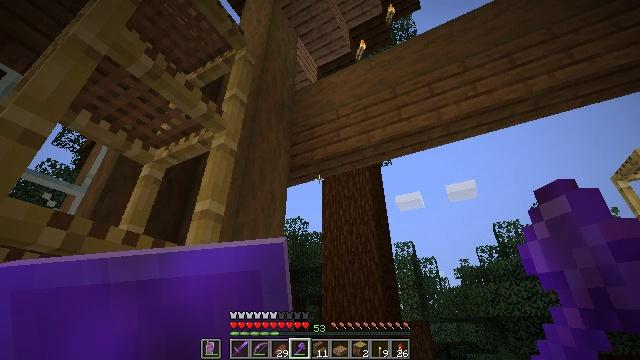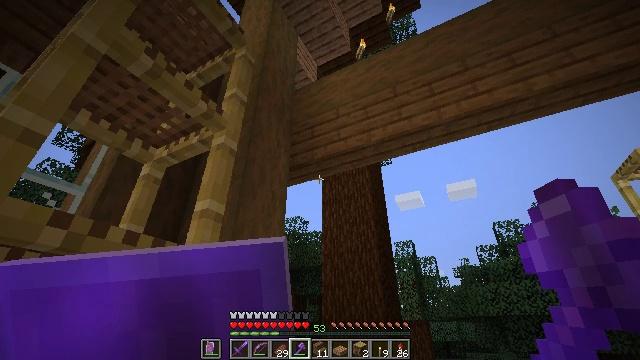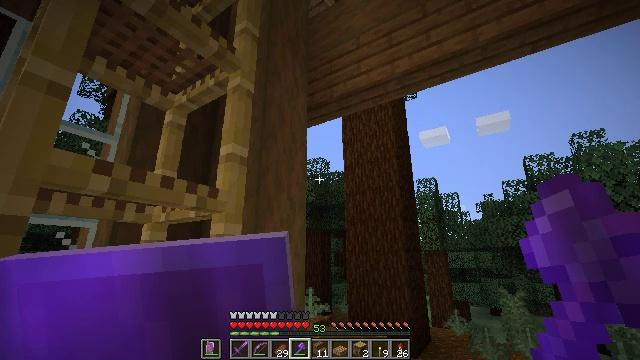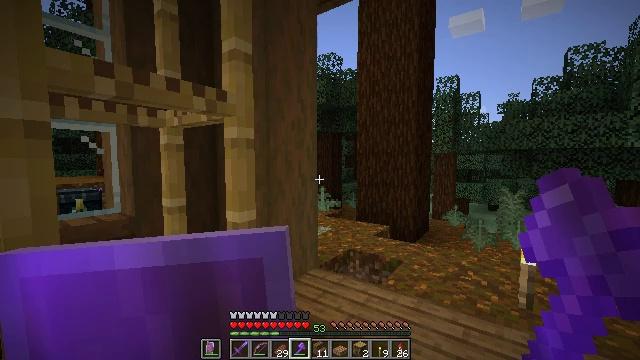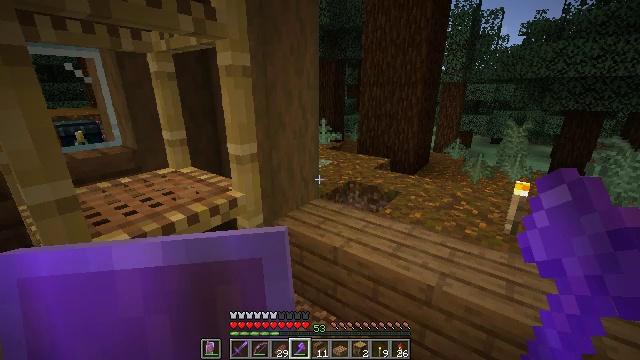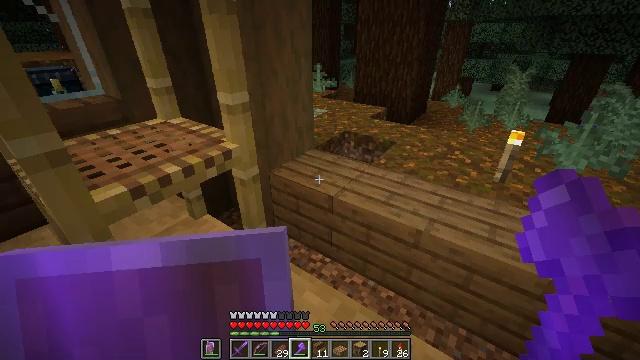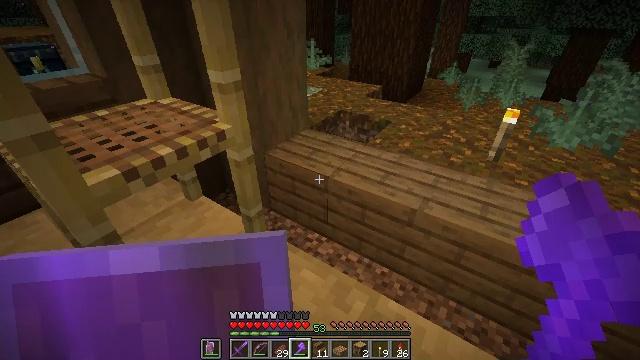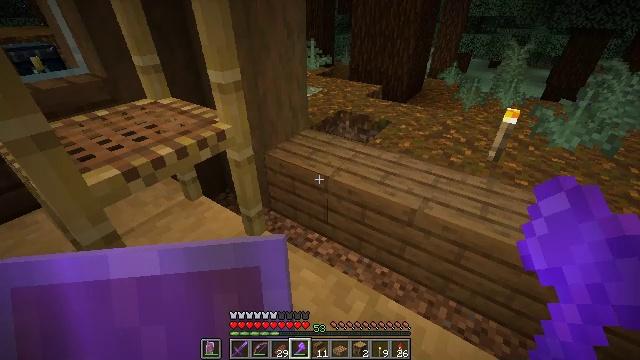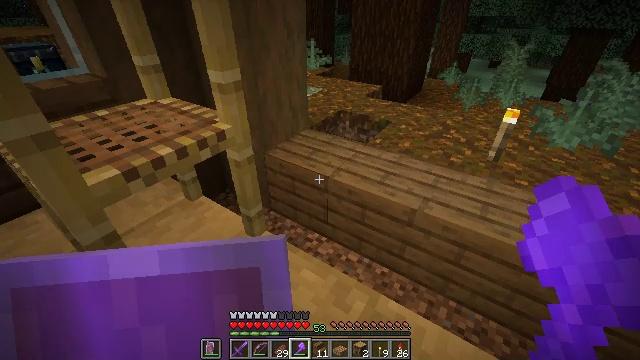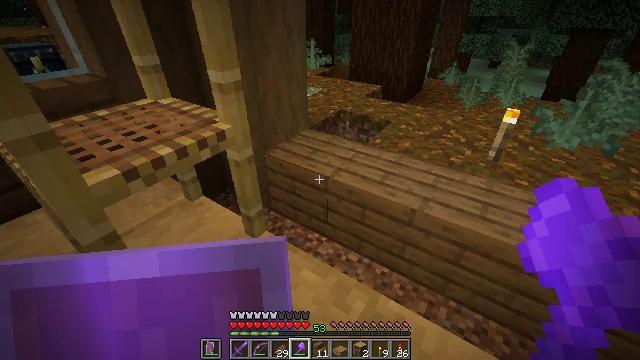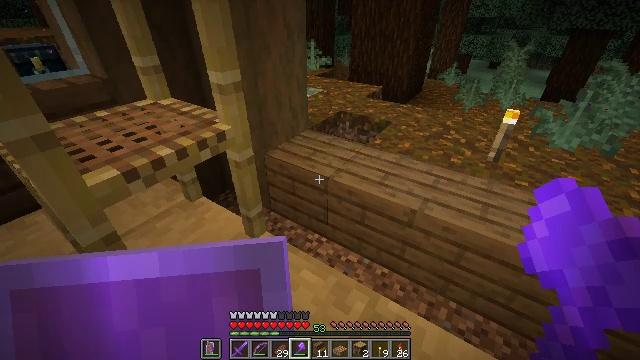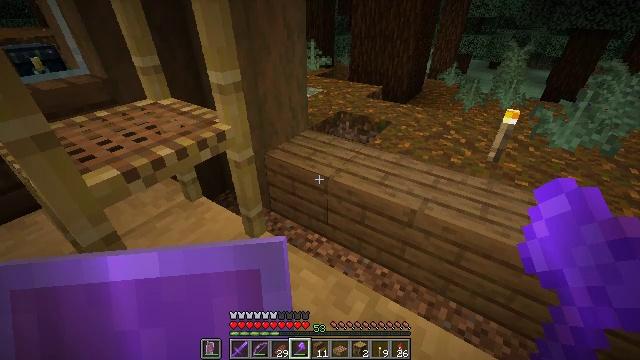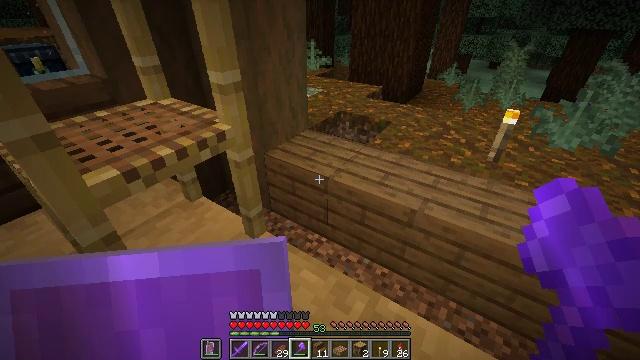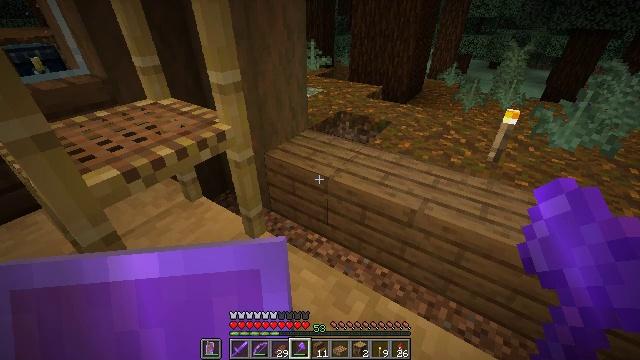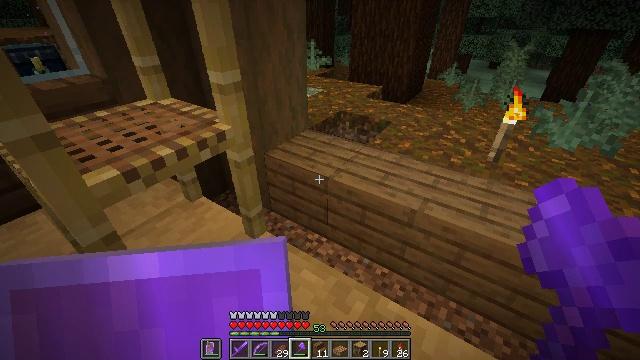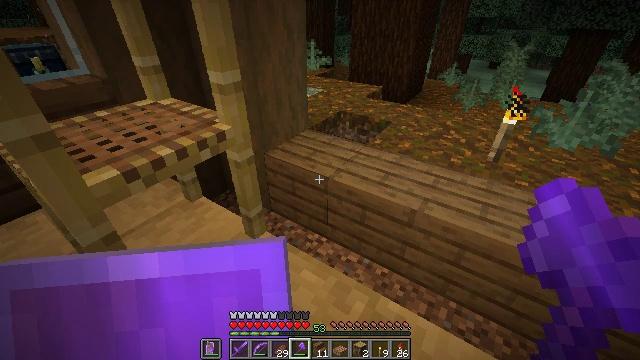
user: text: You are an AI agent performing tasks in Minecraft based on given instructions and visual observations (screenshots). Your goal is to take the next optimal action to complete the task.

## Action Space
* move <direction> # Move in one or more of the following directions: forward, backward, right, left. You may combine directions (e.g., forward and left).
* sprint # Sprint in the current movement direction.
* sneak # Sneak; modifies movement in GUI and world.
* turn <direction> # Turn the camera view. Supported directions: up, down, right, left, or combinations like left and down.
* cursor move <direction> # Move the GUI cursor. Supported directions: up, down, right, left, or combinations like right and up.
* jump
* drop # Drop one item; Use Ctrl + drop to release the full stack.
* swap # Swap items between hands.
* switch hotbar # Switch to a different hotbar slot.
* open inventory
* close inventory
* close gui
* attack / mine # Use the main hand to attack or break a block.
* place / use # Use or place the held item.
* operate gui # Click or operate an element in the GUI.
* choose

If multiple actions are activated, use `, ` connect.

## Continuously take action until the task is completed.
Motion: motion action
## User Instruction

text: Collect scaffolding blocks.
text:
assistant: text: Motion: no_op
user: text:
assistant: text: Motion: turn left and down
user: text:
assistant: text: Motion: turn left and down
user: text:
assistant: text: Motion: turn down
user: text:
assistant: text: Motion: turn right and down
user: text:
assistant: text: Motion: turn right and down
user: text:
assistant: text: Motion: no_op
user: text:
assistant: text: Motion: no_op
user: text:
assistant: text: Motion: no_op
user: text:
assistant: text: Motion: no_op
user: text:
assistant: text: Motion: no_op
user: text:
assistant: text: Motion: no_op
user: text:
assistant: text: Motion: no_op
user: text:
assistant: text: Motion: no_op
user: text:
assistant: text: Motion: no_op
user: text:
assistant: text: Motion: no_op
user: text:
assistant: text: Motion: no_op
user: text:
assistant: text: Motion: turn right and up
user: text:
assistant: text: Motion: turn right and up
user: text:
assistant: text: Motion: turn up
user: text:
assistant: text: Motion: no_op
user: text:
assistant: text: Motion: no_op
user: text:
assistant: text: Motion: turn left and down
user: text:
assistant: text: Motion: turn left and down
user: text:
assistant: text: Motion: turn right and down
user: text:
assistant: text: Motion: turn right and up
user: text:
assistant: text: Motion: turn right and up
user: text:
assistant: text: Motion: turn right and up
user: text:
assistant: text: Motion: no_op
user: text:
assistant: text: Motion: no_op